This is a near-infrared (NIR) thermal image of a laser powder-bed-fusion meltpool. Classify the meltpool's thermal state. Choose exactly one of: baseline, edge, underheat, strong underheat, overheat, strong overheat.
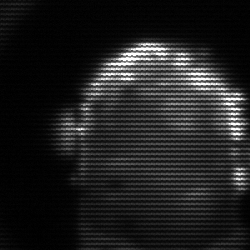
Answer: baseline